Here is the raw acceleration-versus-time signal recorded on a bearing housing. Classify the bearing condition as one of: normal, inner_race, outer_race, ball.
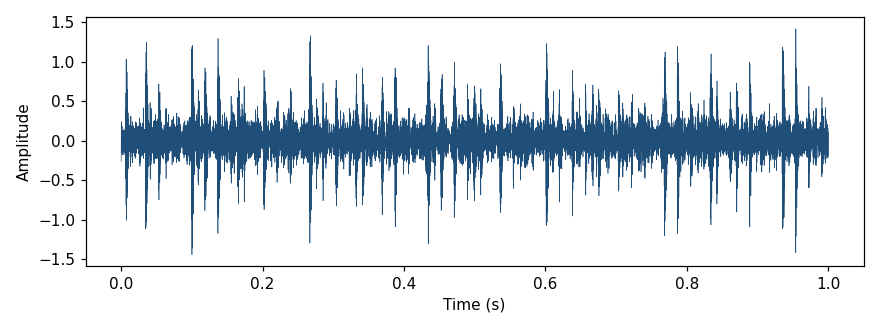
Answer: outer_race